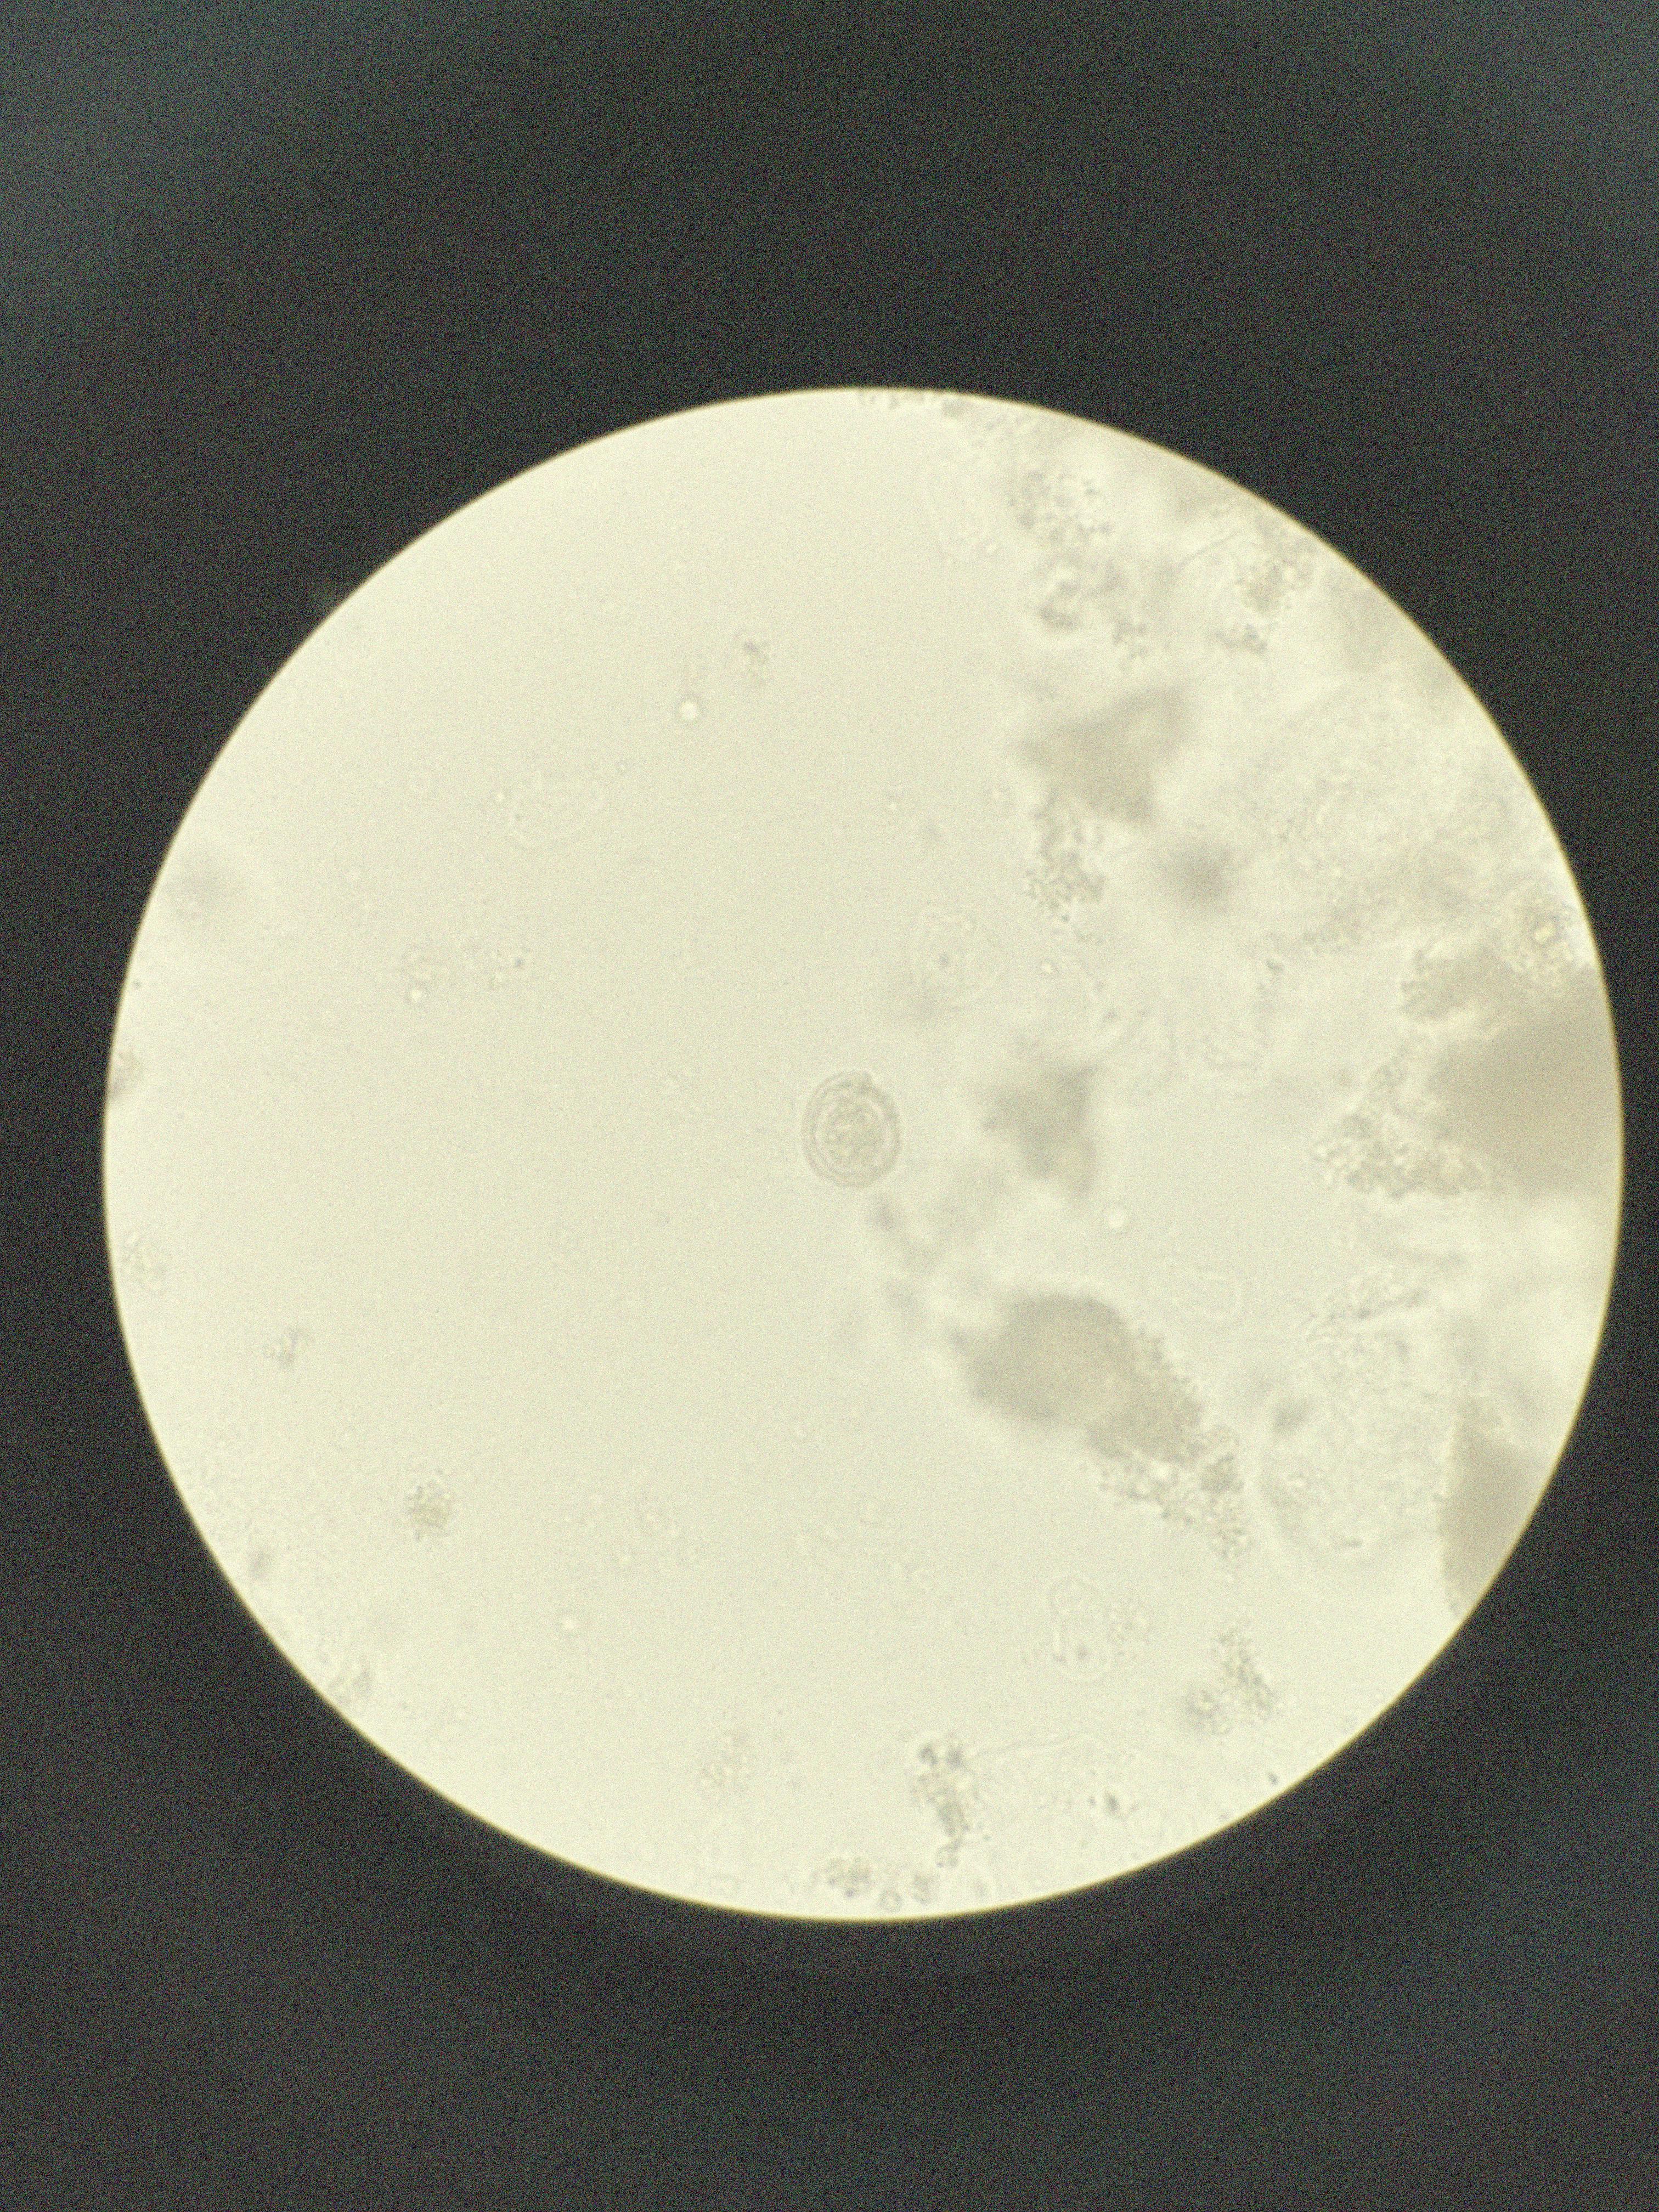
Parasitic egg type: Hymenolepis nana